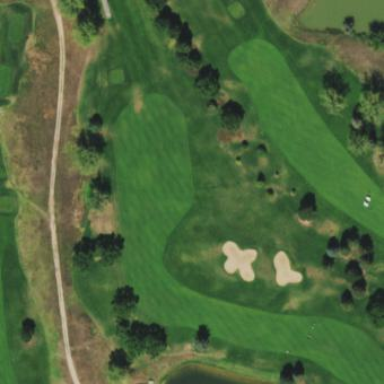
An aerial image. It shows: Golf fairway surrounded by grass.